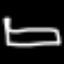
Label: bed